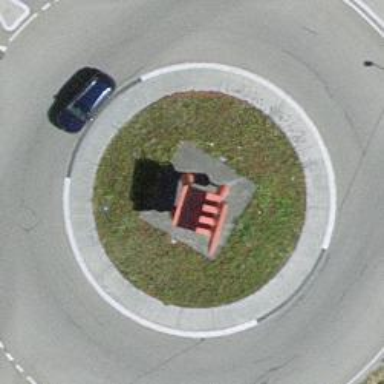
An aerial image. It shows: Roundabout at primary highway.